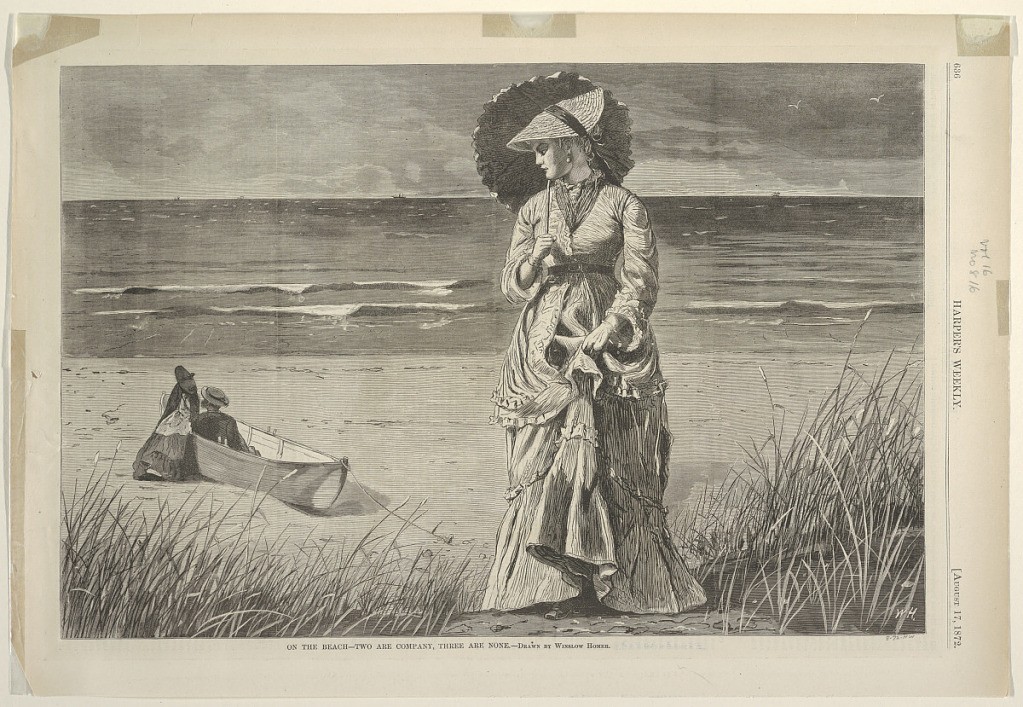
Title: "On the Beach, Two are Company, Three are None"
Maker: Winslow Homer, American, 1836–1910
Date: August 17, 1872
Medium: Wood engraving printed in black ink on paper
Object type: Print
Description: Horizontal view of a woman in foreground, looking over her shoulder towards man and woman on a beached dory, with the ocean visible in the background.